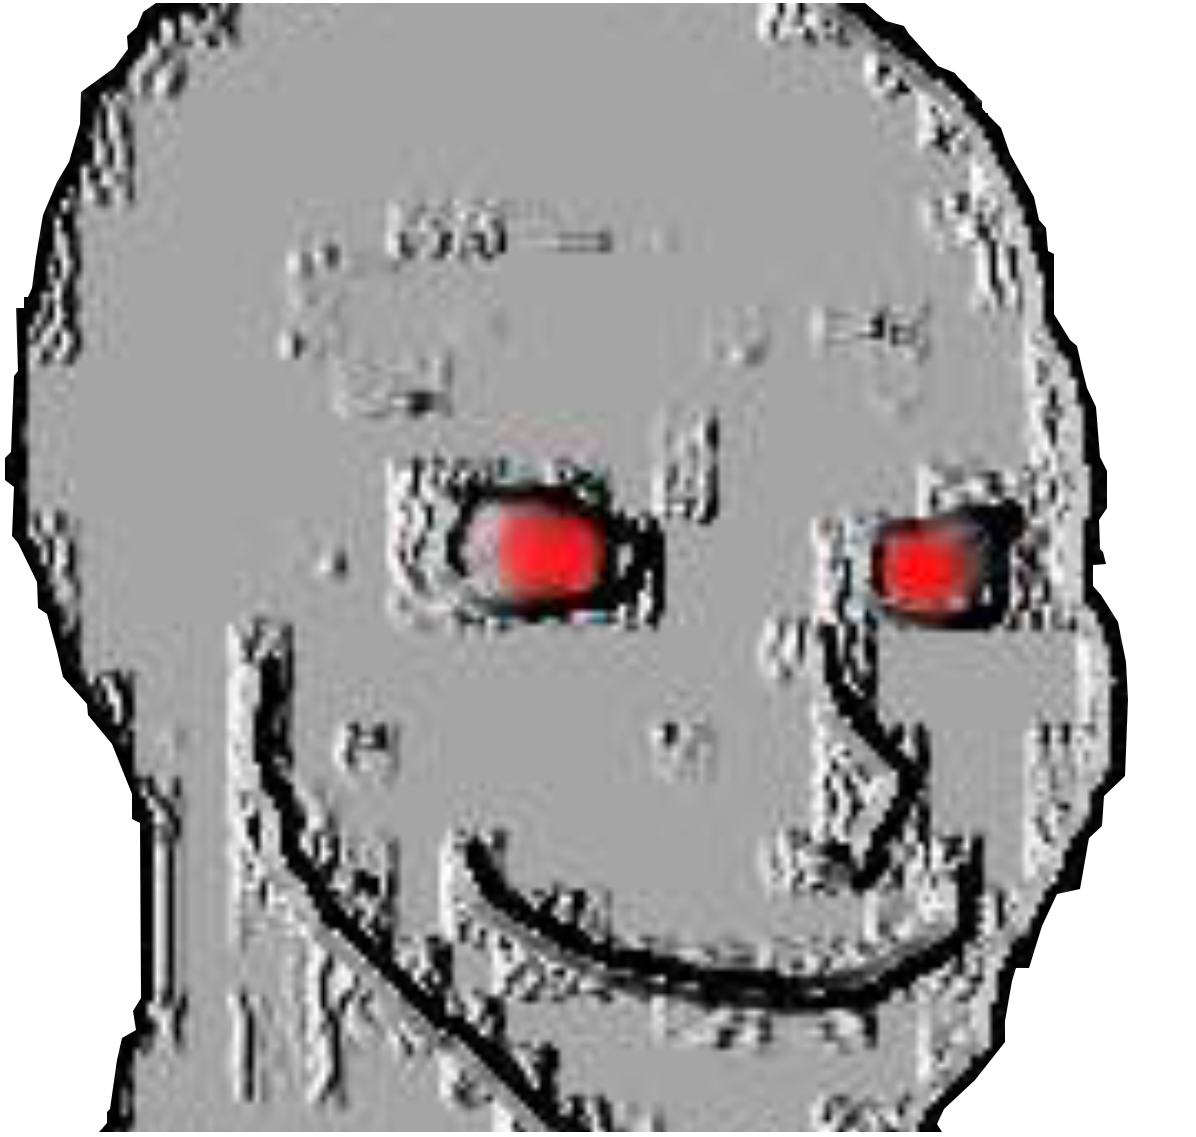
Label: 5_NPC